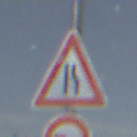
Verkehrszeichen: EinseitigVerengteFahrbahnRechts
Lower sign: UeberholverbotKraftfahrzeuge
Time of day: Night
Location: Outdoor (Nature)
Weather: Clear
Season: NotSpecified
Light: Natural